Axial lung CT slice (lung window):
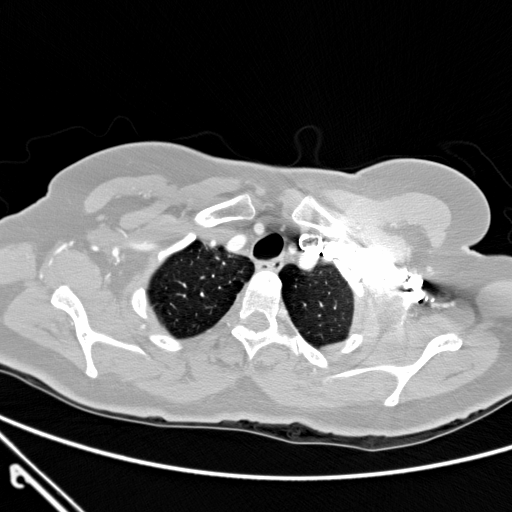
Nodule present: no